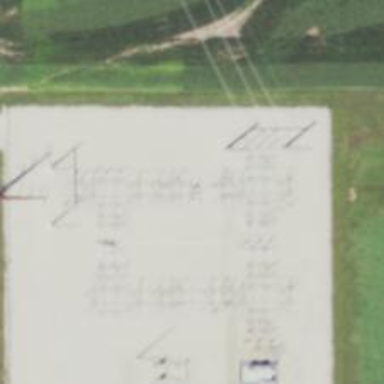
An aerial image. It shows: Switch for power supply.